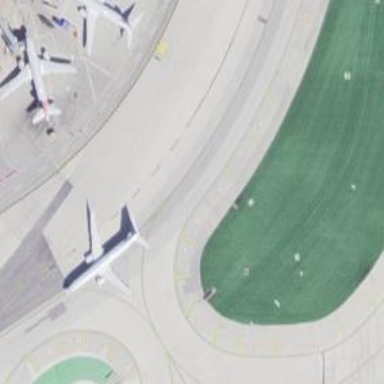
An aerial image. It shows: Image of taxiway at airport.